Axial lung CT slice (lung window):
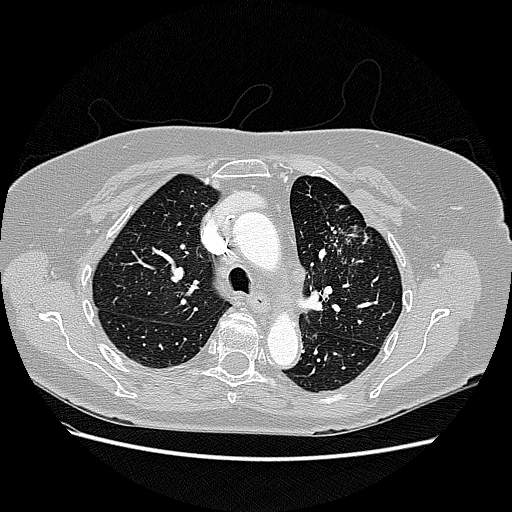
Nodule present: no